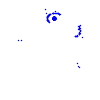
Particle: pion